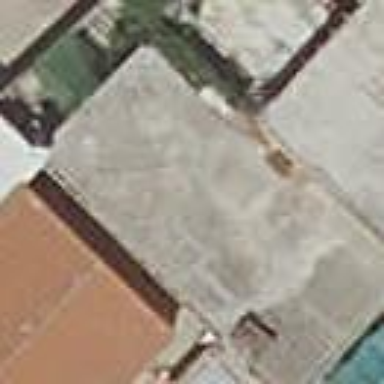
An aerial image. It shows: Detached building.